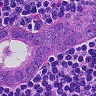
Metastatic tissue present: yes